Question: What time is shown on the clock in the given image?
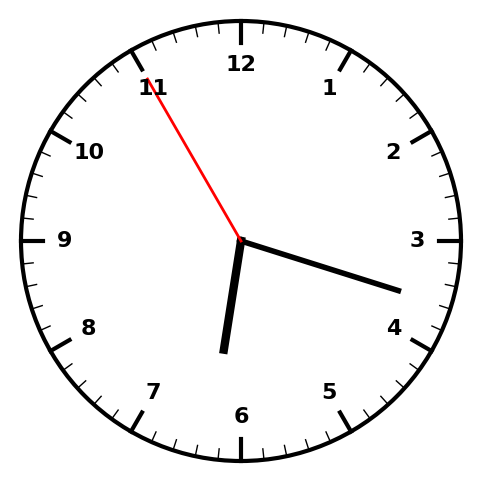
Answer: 06:17:55